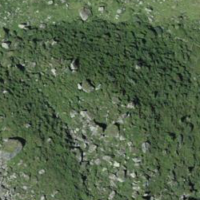
EUNIS habitat code: 26
Species observed at this site:
Vaccinium uliginosum